Question: I am trying to use object list view, and have followed everything. I have put the dll into my references, and have gone as far as putting it in my debug, and release folder.
The problem I am having is that it keeps giving me this error:

Is there anything I am doing that is wrong?
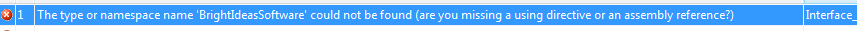
Answer: Take a look at this <URL>.
Someone said they checked the FAQ and subsequently "changed the target to the full profile." It sounds like if your project is built against a client profile, you could run into this issue. I haven't downloaded the 'ObjectListView' source myself and tried to build it to see if that's actually the case.
Check that your project is building against the full .NET framework, and not a "client profile". I use VS2012 now, which creates new projects with the full profile already set. But if you happen to be using VS2010, it created new projects with a target framework of "client profile" by default.